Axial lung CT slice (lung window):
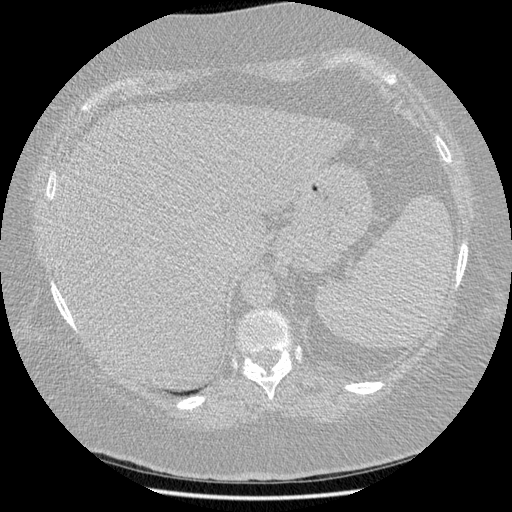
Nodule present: no